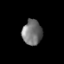
Tissue: lung
Cell type: Myeloid cells
Senescence score: 0.1534
Nuclear area (px): 482
Mean DAPI intensity: 116.317